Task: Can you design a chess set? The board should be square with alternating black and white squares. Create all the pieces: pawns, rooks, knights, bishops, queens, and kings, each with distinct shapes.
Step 51:
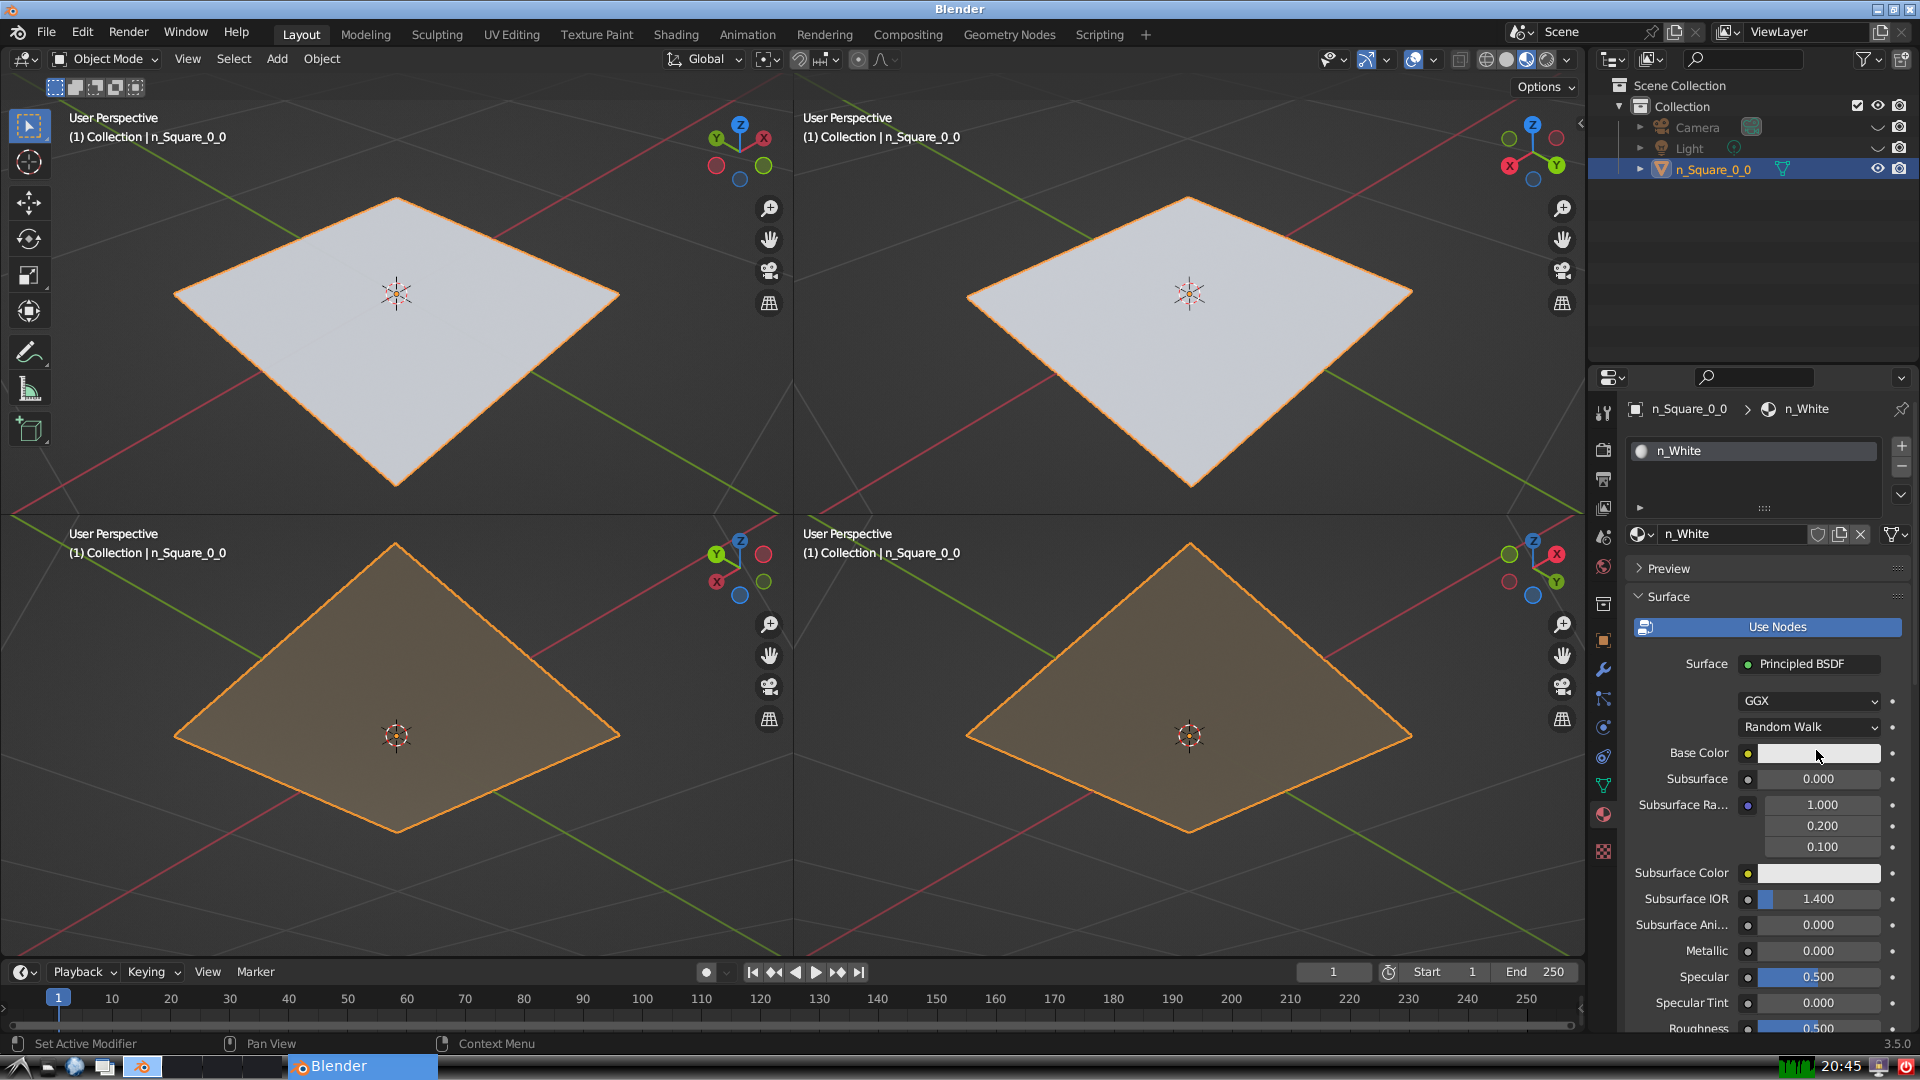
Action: click: no